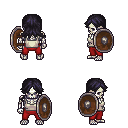
a pixel art fantasy rpg character, male body template, skeleton, white pirate shirt, red pants, raven loose hair, shield, four views (front, back, left, right), 2x2 character sprite sheet, small pixel art, hard edges, no anti-aliasing